Field crop: maize
Growth stage: 2
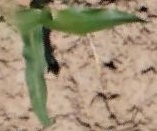
Species: maize